Question: UNITY 2D C#
I have a "Gear" object that spawns.
I have determined the minimum and max distance that can be between objects.
However, objects still spawn on other objects, covering (overlapping) them.
How to change it?
My script:
'''
using System.Collections;
using System.Collections.Generic;
using UnityEngine;
public class GearsSpawner : MonoBehaviour
{
public GameObject theGear;
public Transform generationPoint;
public float distanceBetween;
public float distanceBetweenMin;
public float distanceBetweenMax;
private int gearSelector;
public GameObject[] theGears;
private float minWidth;
public Transform maxWidthPoint;
private float maxWidth;
public float maxWidthChange;
private float widthChange;
void Start()
{
minWidth = transform.position.x;
maxWidth = maxWidthPoint.position.x;
}
void Update()
{
if (transform.position.y < generationPoint.position.y)
{
distanceBetween = Random.Range(distanceBetweenMin, distanceBetweenMax);
gearSelector = Random.Range(0, theGears.Length);
widthChange = transform.position.x + Random.Range(maxWidthChange, -maxWidthChange);
if (widthChange > maxWidth)
{
widthChange = maxWidth;
}
else if (widthChange < minWidth)
{
widthChange = minWidth;
}
transform.position = new Vector3(widthChange, transform.position.y + distanceBetween, transform.position.z);
Instantiate(theGears[gearSelector], transform.position, transform.rotation);
}
}
}
'''
---

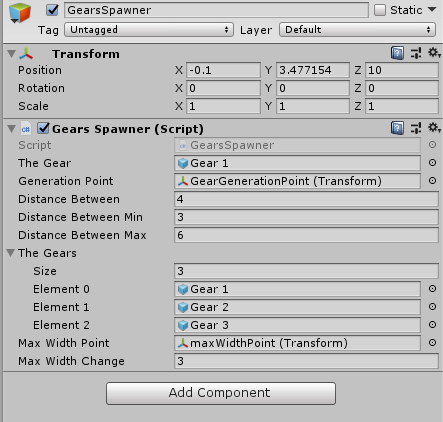
Answer: Solved
'''
using System.Collections;
using System.Collections.Generic;
using UnityEngine;
public class GearsSpawner : MonoBehaviour {
public GameObject theGear;
public Transform generationPoint;
public float distanceBetween;
public float distanceBetweenMin;
public float distanceBetweenMax;
private int gearSelector;
public GameObject[] theGears;
private float minWidth;
public Transform maxWidthPoint;
private float maxWidth;
public float maxWidthChange;
private float widthChange;
void Start (){
minWidth = transform.position.x;
maxWidth = maxWidthPoint.position.x;
}
public void Update (){
if (transform.position.y < generationPoint.position.y)
{
distanceBetween = Random.Range (distanceBetweenMin, distanceBetweenMax) + 0.5f;
gearSelector = Random.Range (0, theGears.Length);
widthChange = transform.position.x + Random.Range (maxWidthChange, -maxWidthChange);
if (widthChange > maxWidth) {
widthChange = maxWidth;
} else if (widthChange < minWidth)
{
widthChange = minWidth;
}
transform.position = new Vector3 (widthChange , transform.position.y + distanceBetween, transform.position.z);
Instantiate (theGears[gearSelector], transform.position, transform.rotation);
}
'''
}
}